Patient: sex M, age 54
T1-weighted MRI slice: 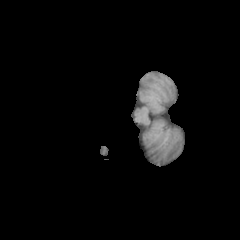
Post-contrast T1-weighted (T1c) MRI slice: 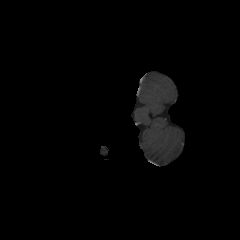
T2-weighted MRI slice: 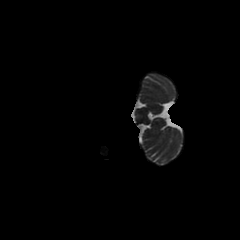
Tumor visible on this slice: no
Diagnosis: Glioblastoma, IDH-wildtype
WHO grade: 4